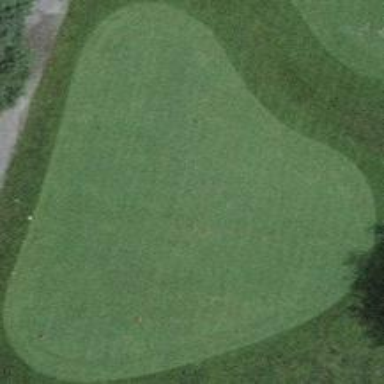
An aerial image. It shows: Grassy area designated as golf tee.